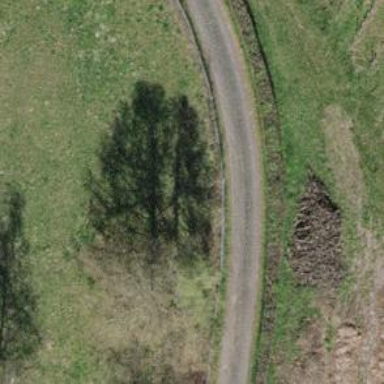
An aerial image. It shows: Unclassified road.